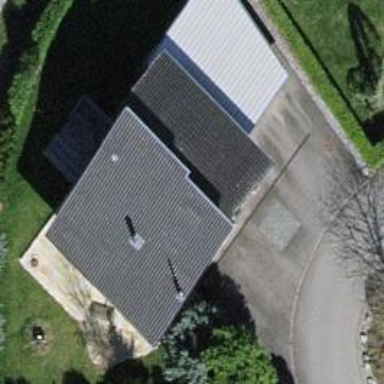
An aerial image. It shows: Simple and straightforward house.